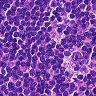
Metastatic tissue present: no